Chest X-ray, PA view. Patient: 41 years old, sex M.
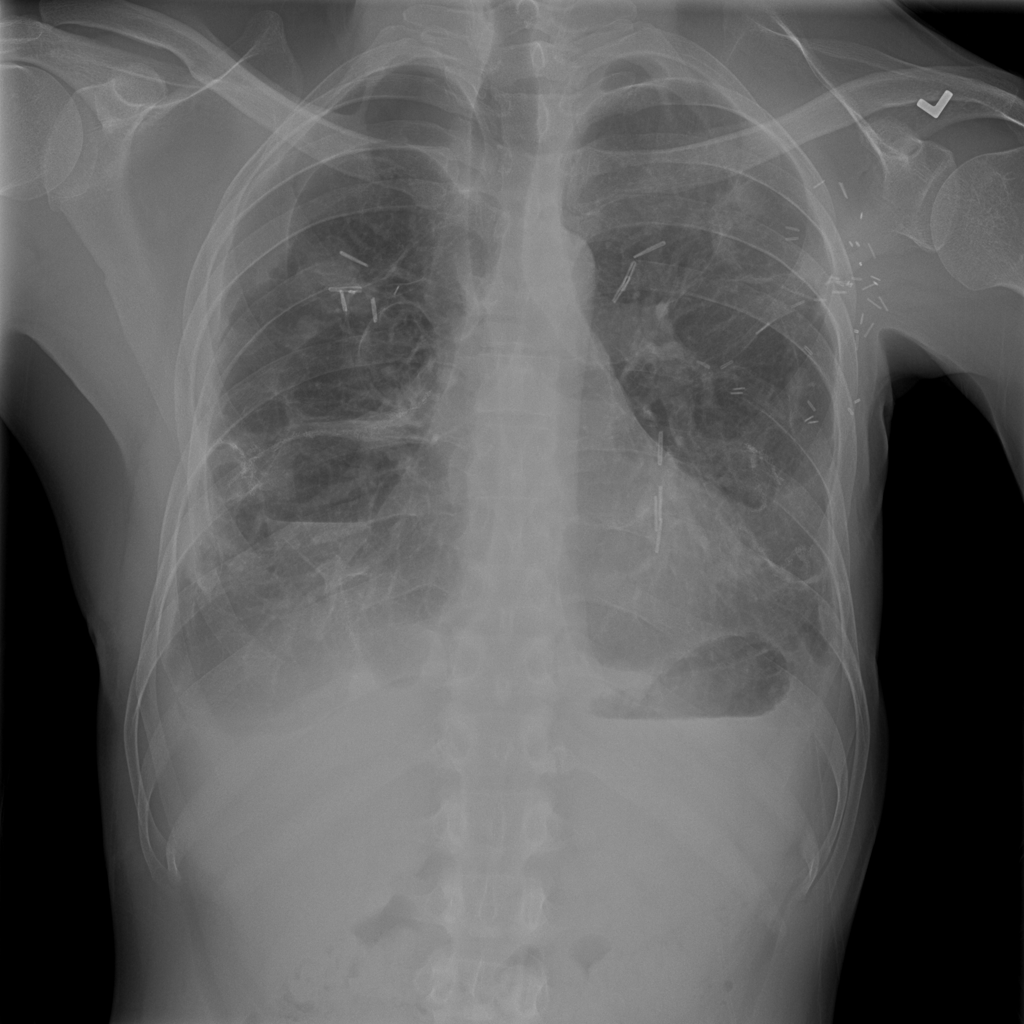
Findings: No Finding